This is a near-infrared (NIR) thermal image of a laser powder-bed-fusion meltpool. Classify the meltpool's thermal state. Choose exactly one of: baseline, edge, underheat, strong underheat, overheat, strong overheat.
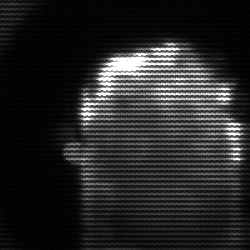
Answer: baseline